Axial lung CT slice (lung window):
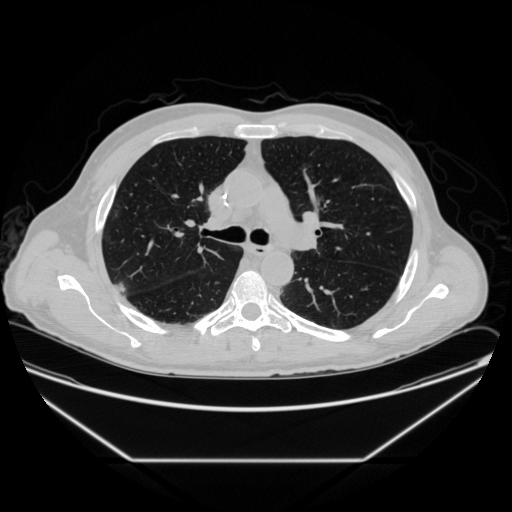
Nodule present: yes
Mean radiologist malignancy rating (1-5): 2.75